Question: I want to implement a collection view(scroll vertically) layout like the left of the following image. But when I use UICollectionViewFlowLayout, it looks like the right one. So is it possible to achieve this with flow layout, or I need to look into custom layout? Thanks in advance!

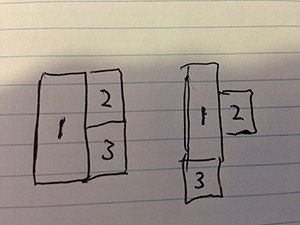
Answer: You need a custom layout. The flow layout will arrange items in rows, then break onto the next row when it runs out of width, as you're seeing there.
There are plenty of "waterfall" style layouts available online, such as <URL> which I've used a couple of times. You need to set a consistent column width and number of columns for these, though - I can't tell from your drawing if that is the case.